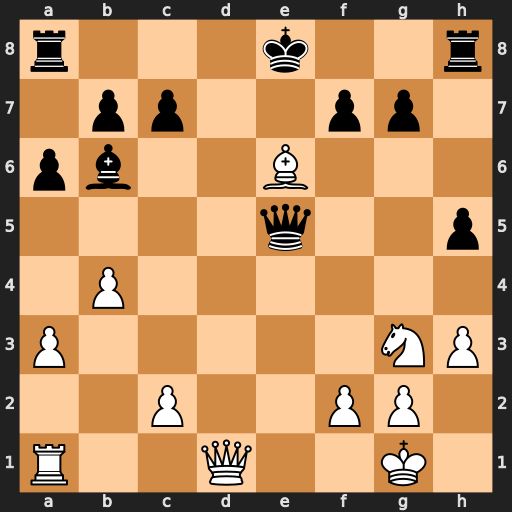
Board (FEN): r3k2r/1pp2pp1/pb2B3/4q2p/1P6/P5NP/2P2PP1/R2Q2K1
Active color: w
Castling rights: kq
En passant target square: -
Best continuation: Qd7+ Kf8 Qxf7#